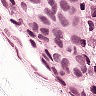
Metastatic tissue present: yes